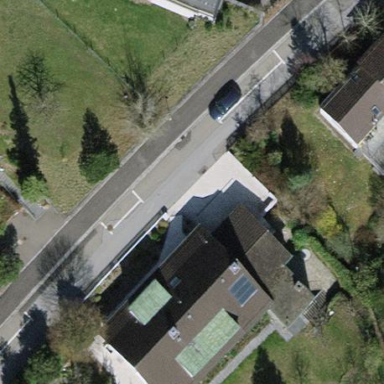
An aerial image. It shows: Building with tiled roof.